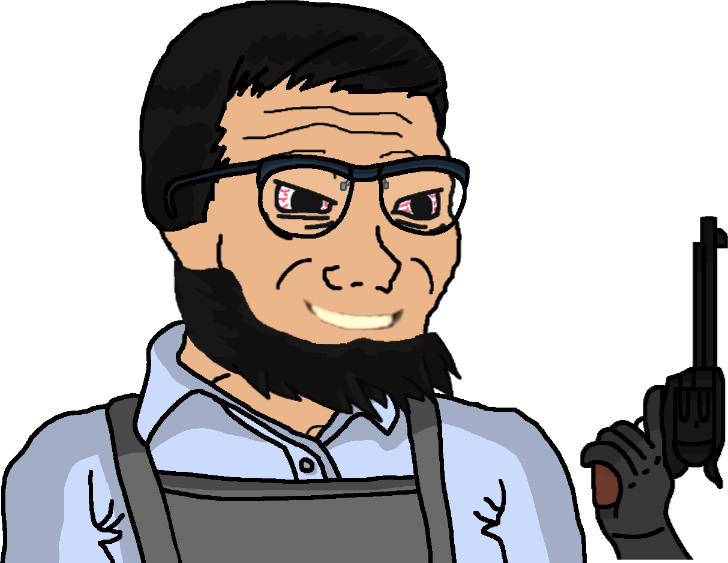
Label: 5_Coomer